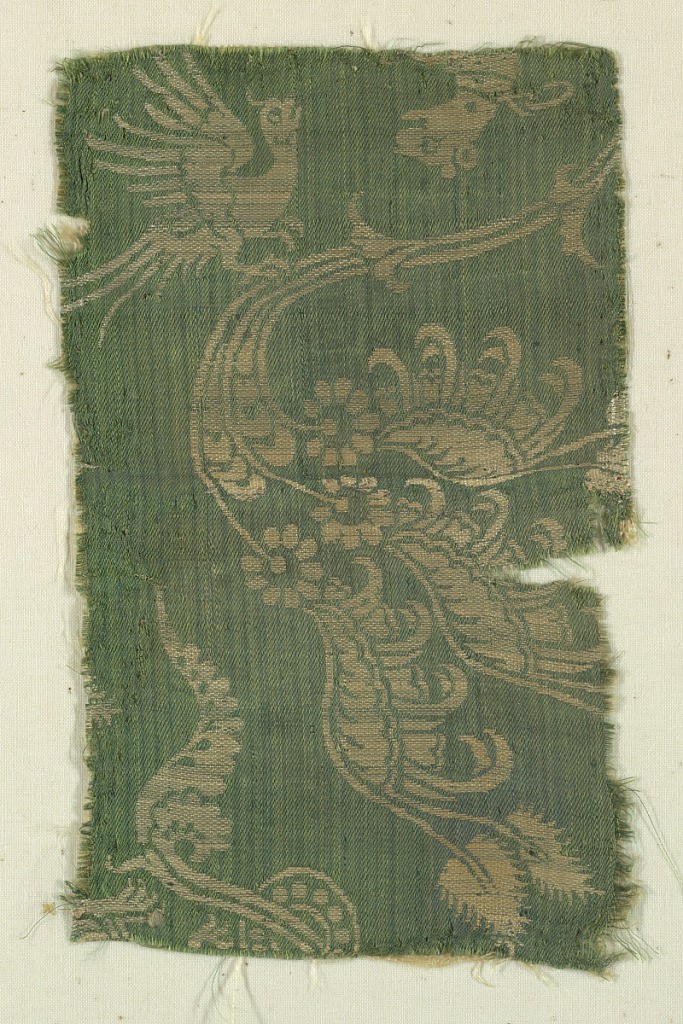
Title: Fragment
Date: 14th century
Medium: silk Technique: 2/1 twill patterned by plain weave
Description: A bird hangs from underside of branch and looks at dog. In ivory on green.